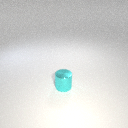
small cyan metal cylinder